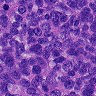
Metastatic tissue present: yes